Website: bh-photo
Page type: billing-address
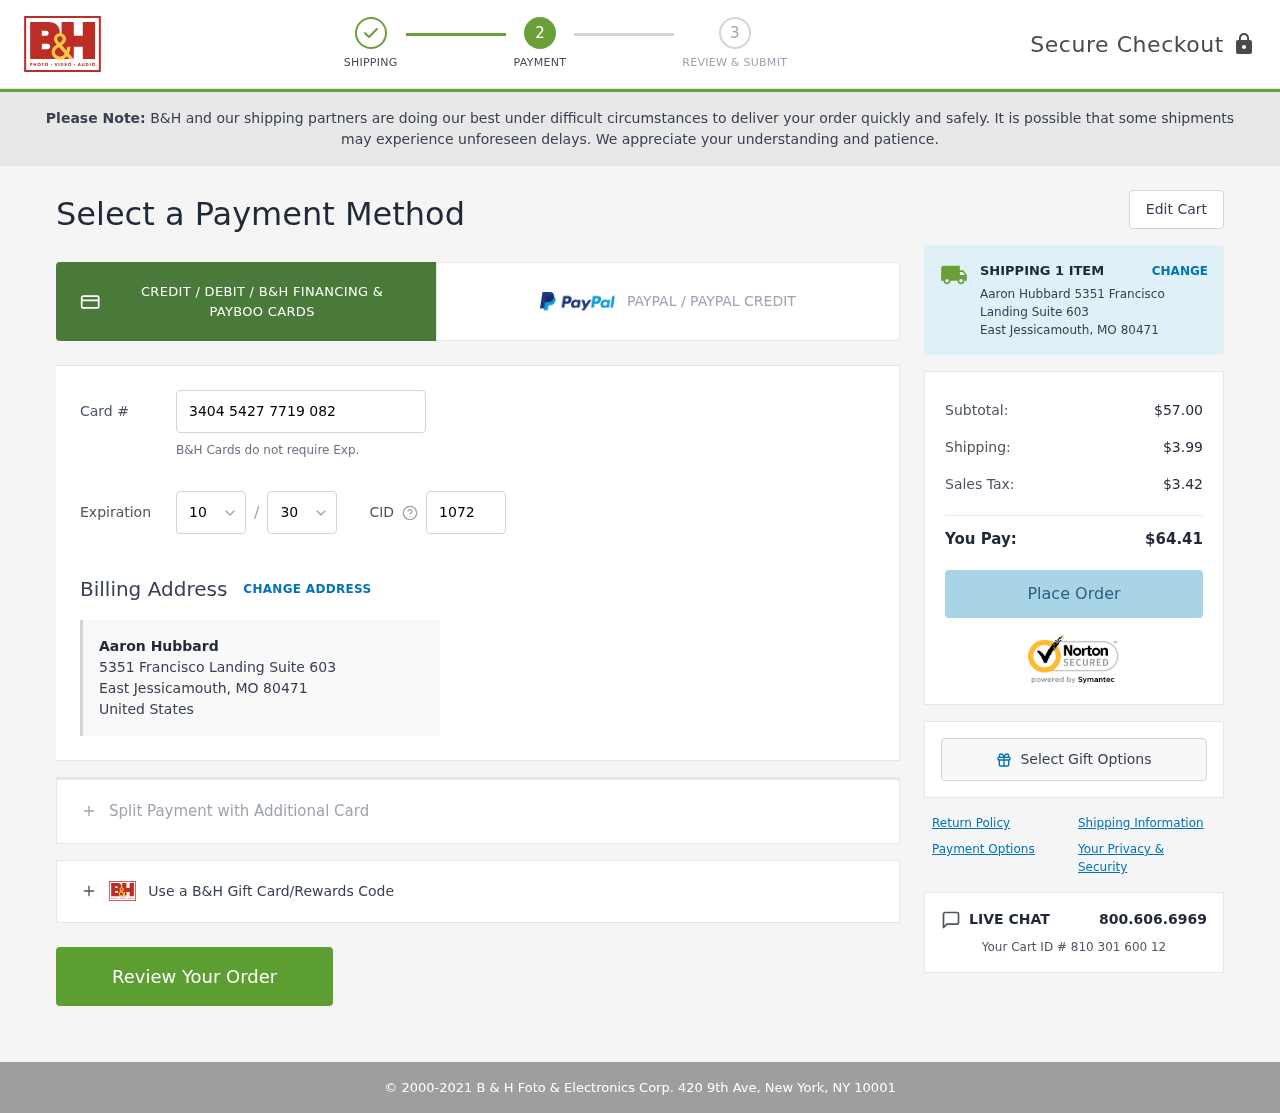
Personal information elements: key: PII_CARD_CVV
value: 1072
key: PII_CARD_EXPIRY_MONTH
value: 10
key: PII_CARD_EXPIRY_YEAR
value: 30
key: PII_CARD_NUMBER
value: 3404 5427 7719 082
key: PII_CITY
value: East Jessicamouth
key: PII_COUNTRY
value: United States
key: PII_FULLNAME
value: Aaron Hubbard
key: PII_POSTCODE
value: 80471
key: PII_STATE_ABBR
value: MO
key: PII_STREET
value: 5351 Francisco Landing Suite 603
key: PII_FULLNAME2
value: Aaron Hubbard
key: PII_STREET2
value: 5351 Francisco Landing Suite 603
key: PII_CITY_STATE_ZIP2
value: East Jessicamouth, MO
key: PII_POSTCODE2
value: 80471
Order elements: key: ORDER_NUM_ITEMS
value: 1
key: ORDER_SUBTOTAL
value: $57.00
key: ORDER_SHIPPING_COST
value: $3.99
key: ORDER_TAX
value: $3.42
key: ORDER_TOTAL
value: $64.41
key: ORDER_ID
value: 810 301 600 12